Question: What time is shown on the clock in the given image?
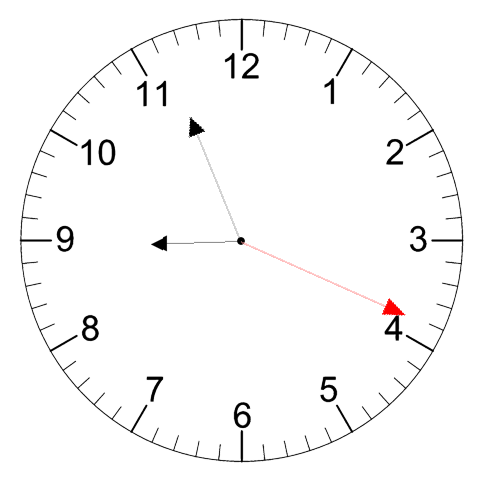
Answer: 08:56:19